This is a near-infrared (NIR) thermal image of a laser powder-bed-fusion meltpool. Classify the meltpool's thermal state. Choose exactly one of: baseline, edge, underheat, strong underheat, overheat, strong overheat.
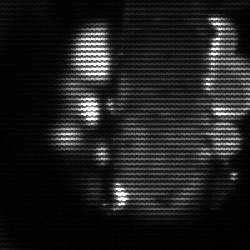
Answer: strong underheat